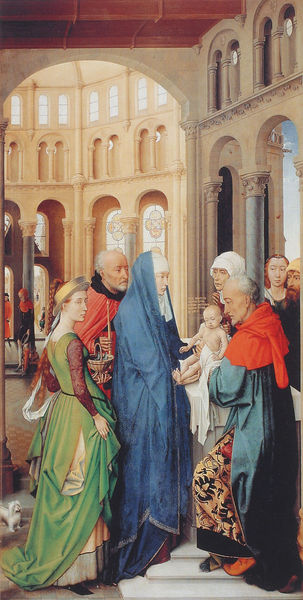
Titel: Triptychon mit der Anbetung der Hl. Drei Könige
Künstler: Rogier van Weyden
Institution: München, Alte Pinakothek
Schlagwörter: blau, gemälde, weiß, frauen, grün, ausschnitt, frau, hut, licht, männer, schwarz, säule, säulen, hund, rot, schleier, tuch, herren, leute, malerei, bart, schale, herr, innenraum, niederlande, kirche, interieur, kelch, mantel, kind, mutter, gotik, kopfbedeckung, italien, perspektive, baby, rundbogen, treppe, bischof, weib, weiber, zopf, detail, kerze, korb, stufen, bögen, gefäß, jungfrau, nonne, darstellung, altar, prister, glasfenster, christus, jesus, jesus christus, mittelalter, priester, tempel, übergabe, balu, taufe, maria, madonna, jesu, mutter gottes, joseph, säugling, erlöser, gottesmutter, neugeborenes, windel, van eyck, darbringung, altarflügel, beschneidung, messias, simeon, gottessohn, sohn gottes, darbietung, koftuch, heilige maria, christkind, ordensmann, madonna mit dem kind, täufling, bischif, paten, faltenstil, christkönig, enkind, heilland, erretter, jesus von nazaret, gottesgebärerin, maria von nazaret, hoheprister